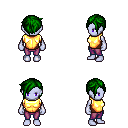
a pixel art fantasy rpg character, female body template, dark elf, purple skin, gold chest armor, magenta pants, green pixie cut hairstyle, four views (front, back, left, right), 2x2 character sprite sheet, small pixel art, hard edges, no anti-aliasing